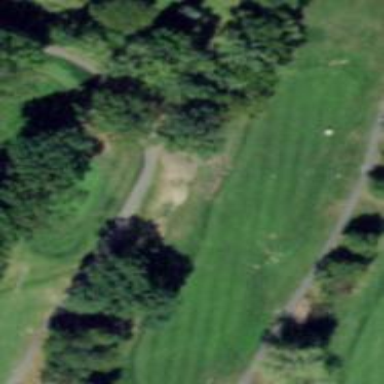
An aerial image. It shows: Golf hole.